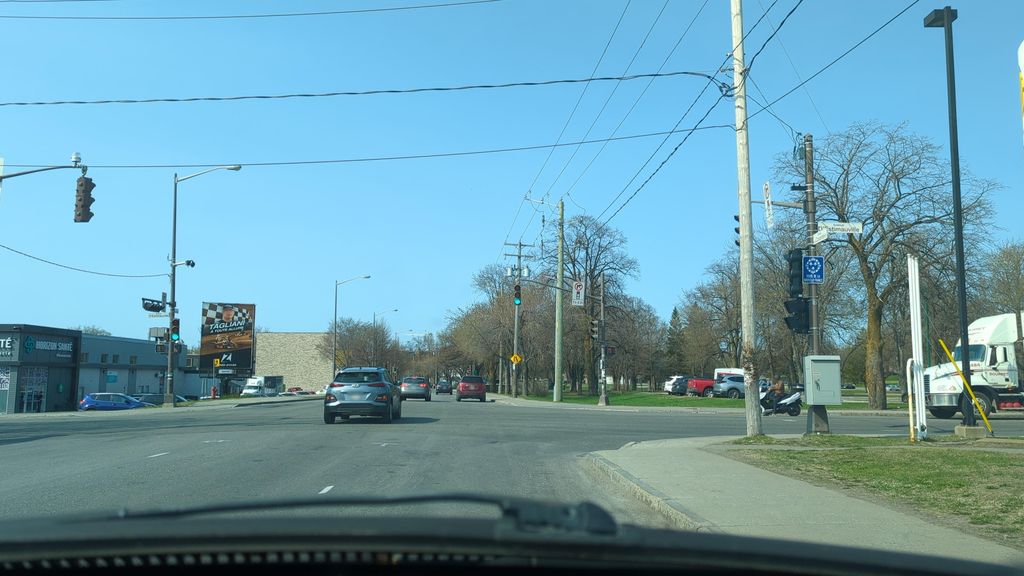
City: quebec_city